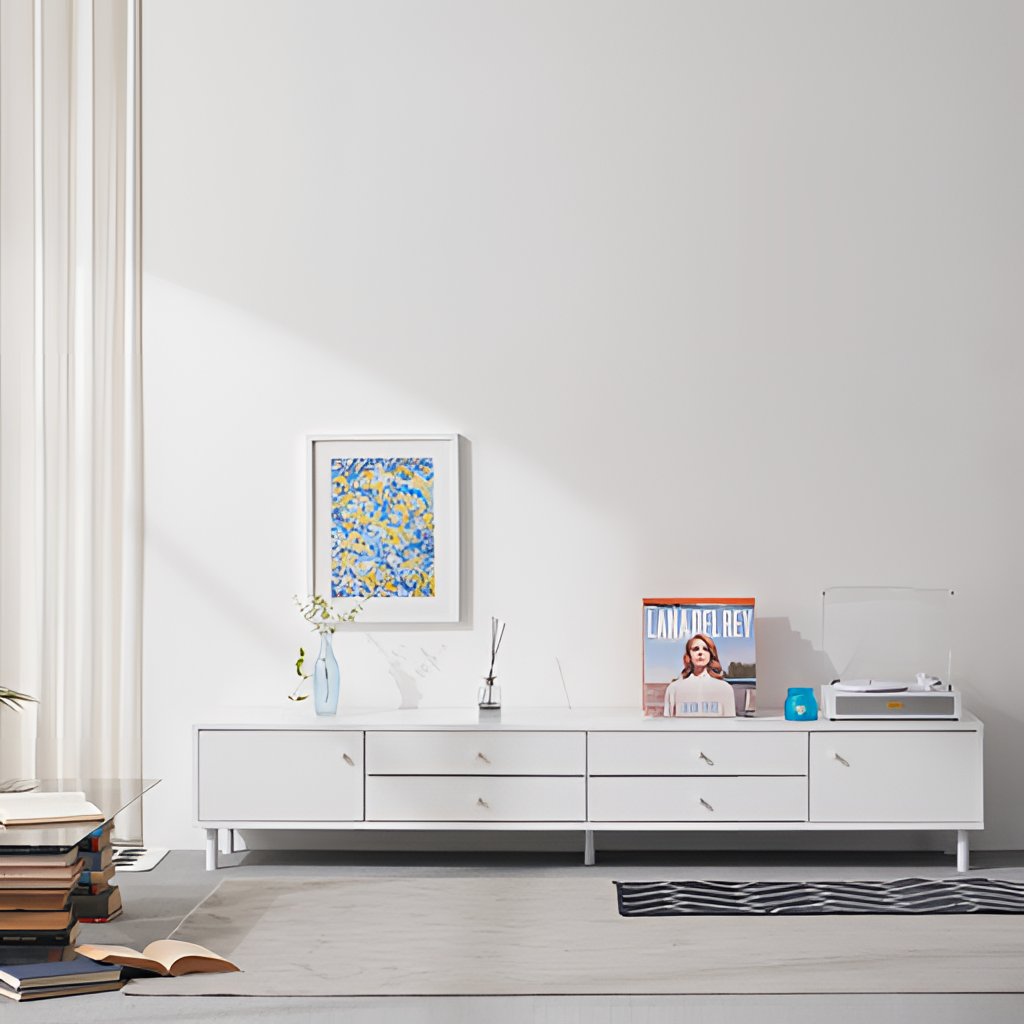
white wood console table, living room, tile flooring, with large square pattern, white paint wallpaper, with solid pattern, contemporary